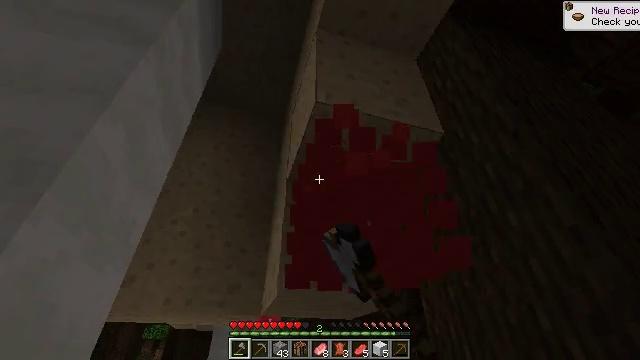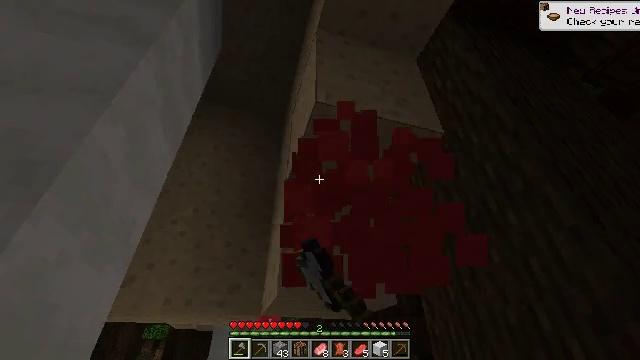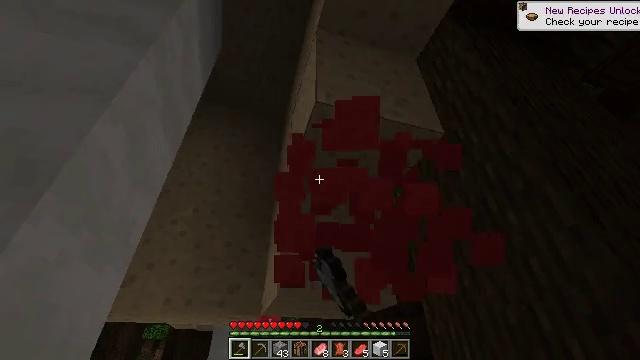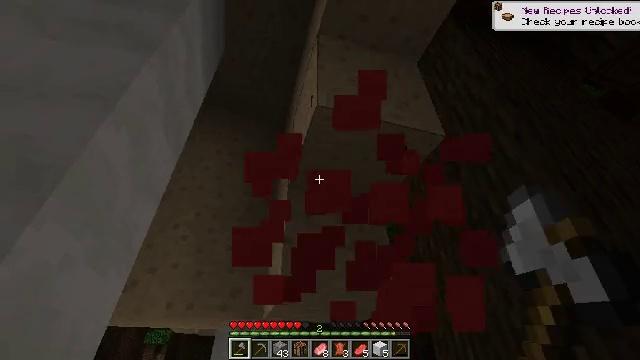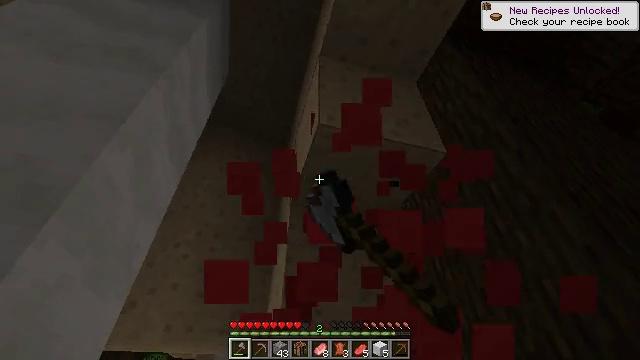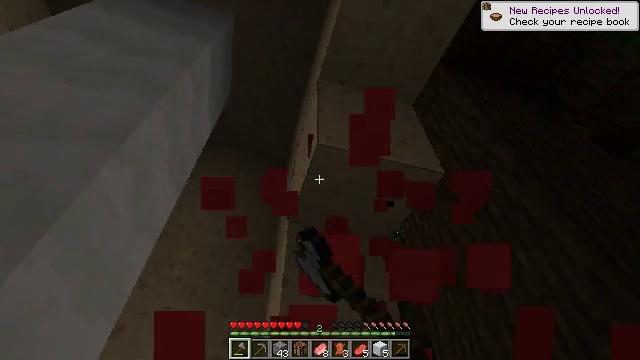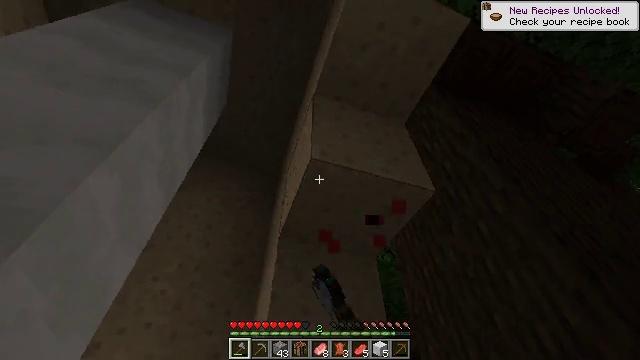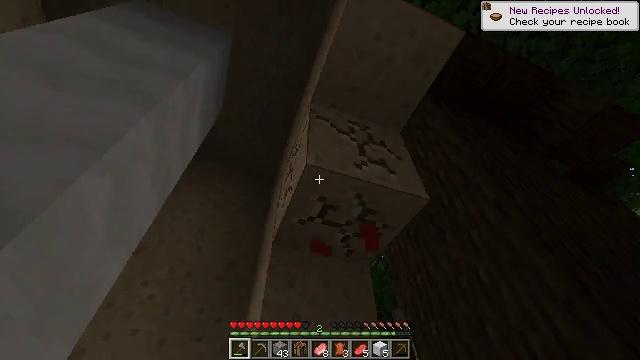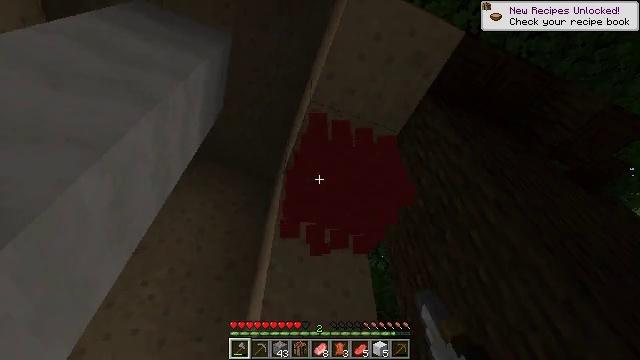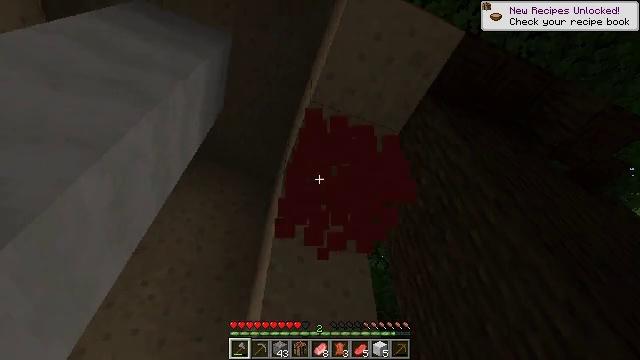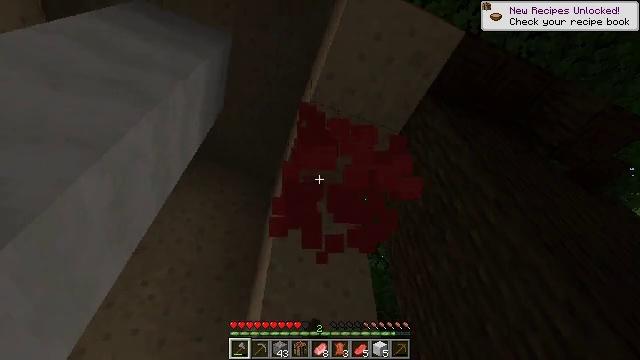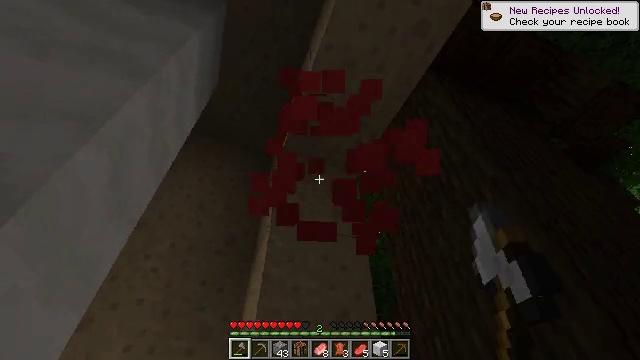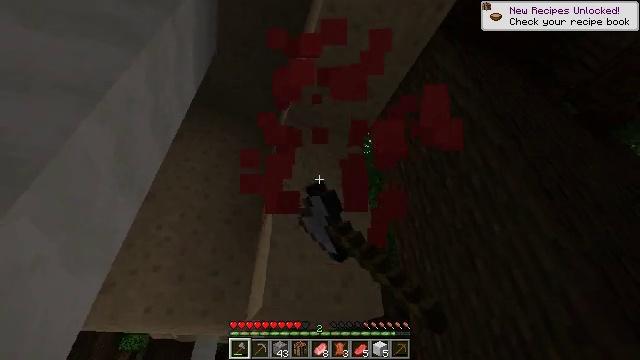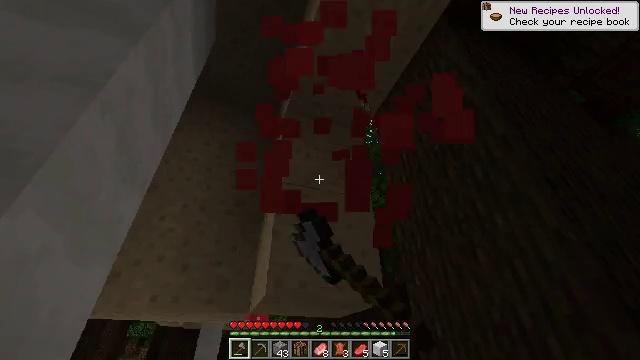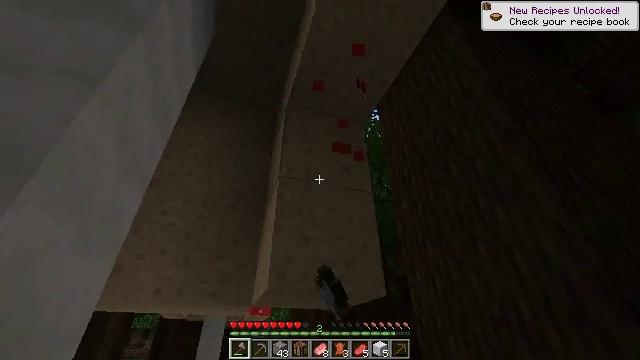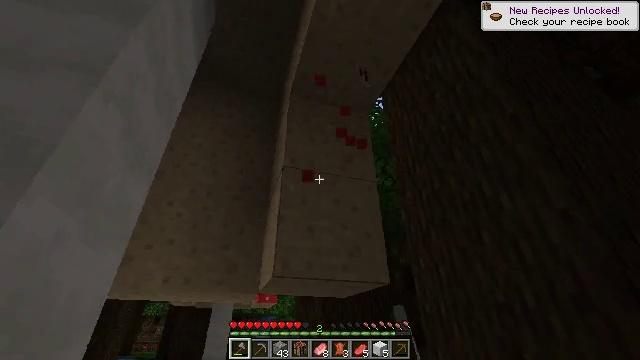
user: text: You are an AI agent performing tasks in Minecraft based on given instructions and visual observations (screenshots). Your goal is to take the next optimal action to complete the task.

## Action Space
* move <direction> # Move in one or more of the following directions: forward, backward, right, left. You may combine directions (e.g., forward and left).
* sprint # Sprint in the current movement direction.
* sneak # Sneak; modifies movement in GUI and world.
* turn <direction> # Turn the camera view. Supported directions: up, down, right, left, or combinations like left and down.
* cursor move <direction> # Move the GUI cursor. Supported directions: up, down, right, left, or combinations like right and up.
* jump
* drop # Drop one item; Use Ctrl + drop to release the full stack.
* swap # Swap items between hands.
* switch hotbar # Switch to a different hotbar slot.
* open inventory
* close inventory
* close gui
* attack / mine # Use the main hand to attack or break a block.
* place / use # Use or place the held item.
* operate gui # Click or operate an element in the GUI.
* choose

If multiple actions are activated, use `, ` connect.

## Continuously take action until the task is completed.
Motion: motion action
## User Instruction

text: Chop down the red mushroom block.
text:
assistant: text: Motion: attack / mine
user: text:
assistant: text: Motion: attack / mine
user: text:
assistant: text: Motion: attack / mine
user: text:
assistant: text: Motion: turn up, attack / mine
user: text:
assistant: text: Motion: turn up, attack / mine
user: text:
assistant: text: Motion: turn right and up, attack / mine
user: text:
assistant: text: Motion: turn right and up, attack / mine
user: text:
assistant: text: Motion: attack / mine
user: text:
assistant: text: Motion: attack / mine
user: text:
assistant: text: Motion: attack / mine
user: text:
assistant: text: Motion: turn down, attack / mine
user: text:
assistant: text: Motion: turn left and down, attack / mine
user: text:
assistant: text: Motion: turn down, attack / mine
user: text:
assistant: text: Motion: turn down, attack / mine
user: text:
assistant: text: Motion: turn left and down, attack / mine
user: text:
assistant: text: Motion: turn left and down, attack / mine
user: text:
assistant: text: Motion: turn left and down, attack / mine
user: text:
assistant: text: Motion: attack / mine
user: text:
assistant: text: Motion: turn left, attack / mine
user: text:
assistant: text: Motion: move forward, attack / mine
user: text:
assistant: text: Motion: move forward, attack / mine
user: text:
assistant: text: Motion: move forward, turn left and up, attack / mine
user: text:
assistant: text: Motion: move forward, turn left and up, attack / mine
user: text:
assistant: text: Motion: turn up, attack / mine
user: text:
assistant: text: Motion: attack / mine
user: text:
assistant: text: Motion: attack / mine
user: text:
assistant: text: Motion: attack / mine
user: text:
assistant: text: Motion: attack / mine
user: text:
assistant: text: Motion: move forward, attack / mine
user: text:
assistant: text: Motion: move forward, attack / mine